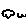
Label: cloud